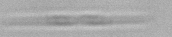
Label: Pseudo-nitzschia